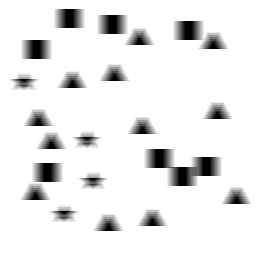
Squares: 8
Triangles: 12
Stars: 4
Total shapes: 24